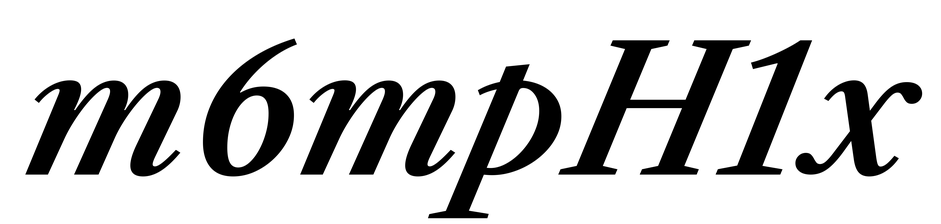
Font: LibreCaslonText-Italic_SemiBold_Italic